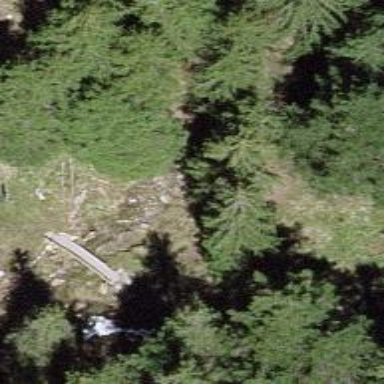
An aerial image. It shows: Path on bridge.